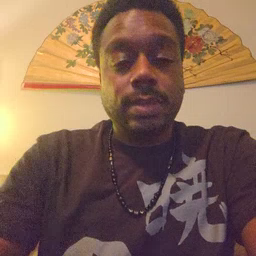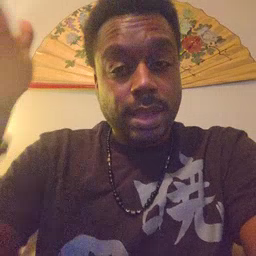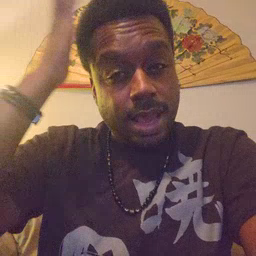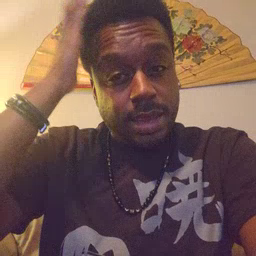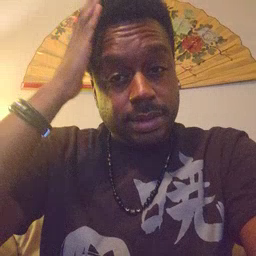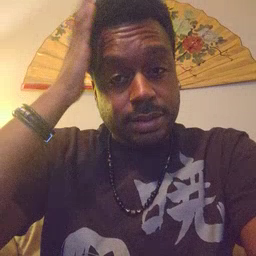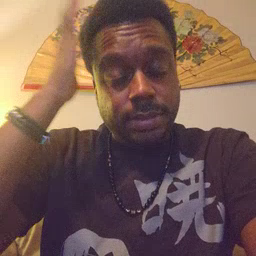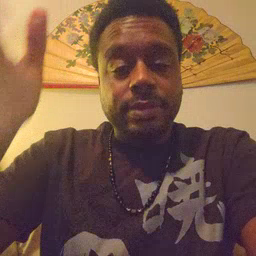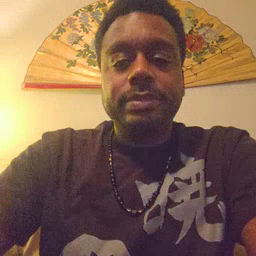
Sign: hat